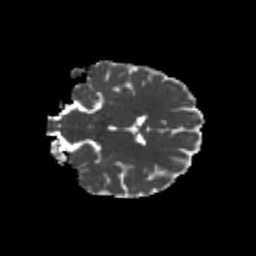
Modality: MD
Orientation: coronal
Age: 20
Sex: female
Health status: healthy
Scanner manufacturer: philips
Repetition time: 7.393 s
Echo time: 0.08599 s